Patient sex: M
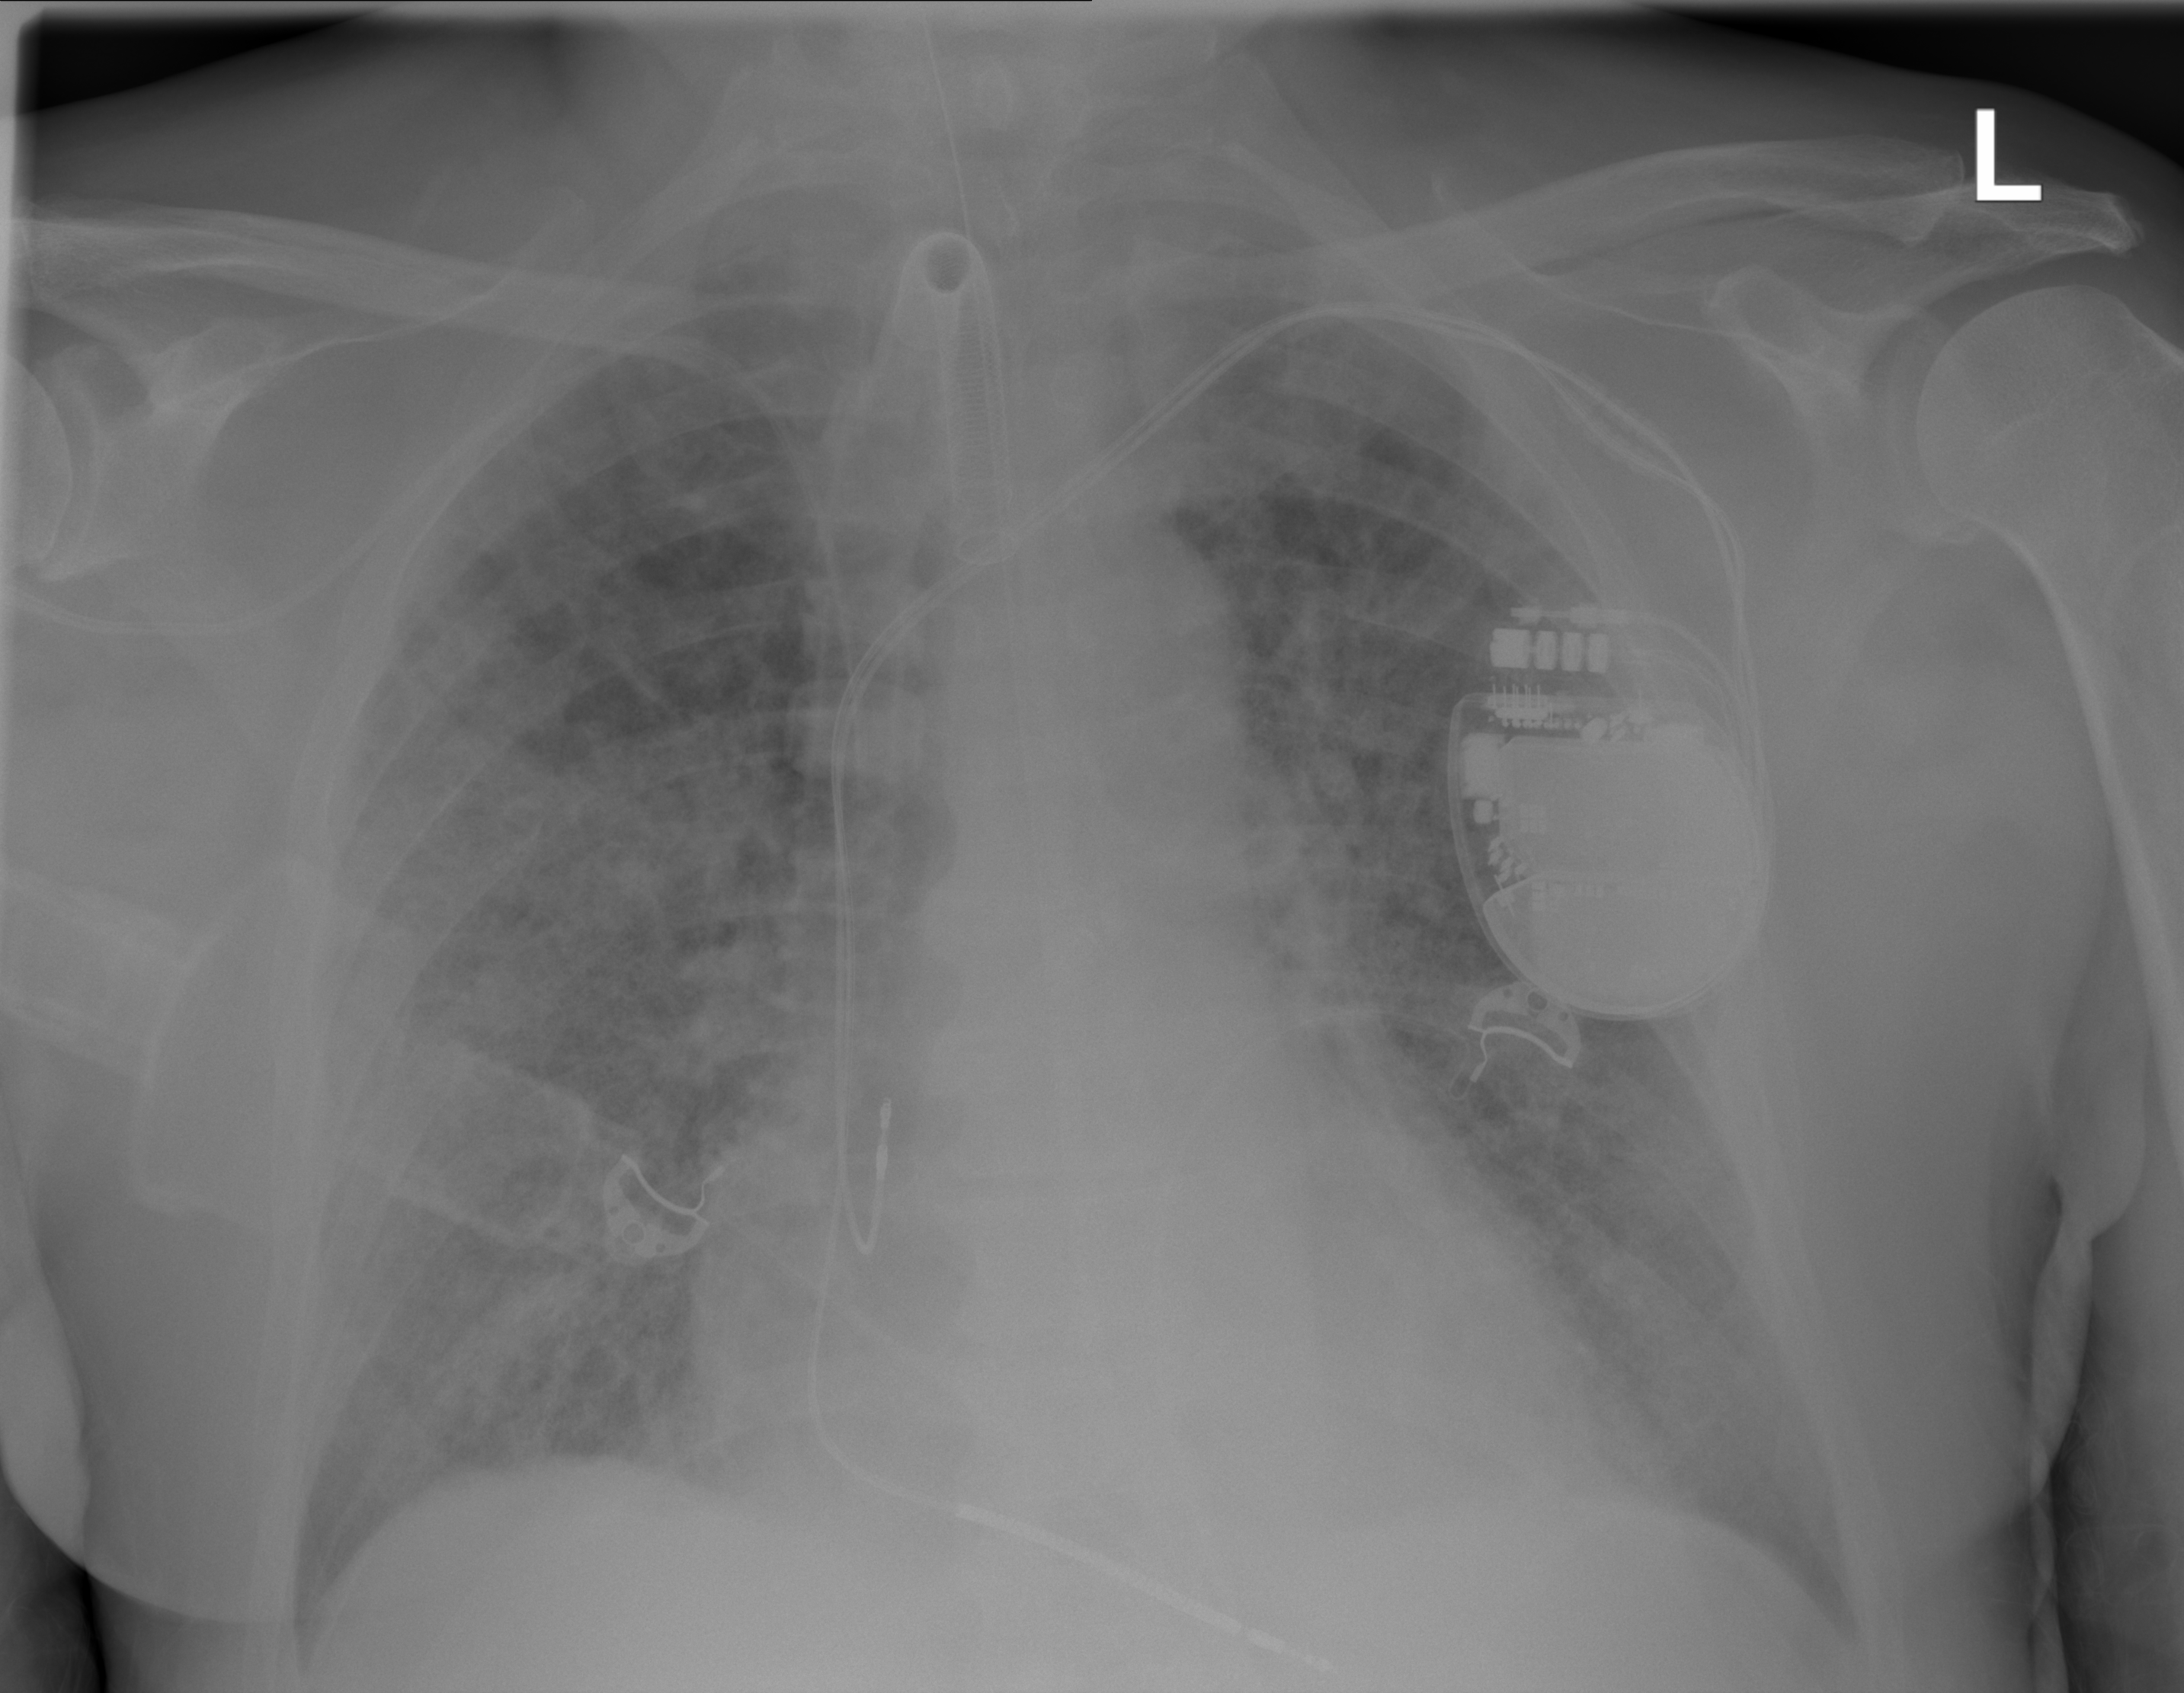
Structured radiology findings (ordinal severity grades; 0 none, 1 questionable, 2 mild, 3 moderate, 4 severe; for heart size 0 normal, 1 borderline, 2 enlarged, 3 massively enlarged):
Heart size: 1
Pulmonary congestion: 2
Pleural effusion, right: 0
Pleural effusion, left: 0
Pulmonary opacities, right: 3
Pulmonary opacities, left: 3
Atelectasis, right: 2
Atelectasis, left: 2